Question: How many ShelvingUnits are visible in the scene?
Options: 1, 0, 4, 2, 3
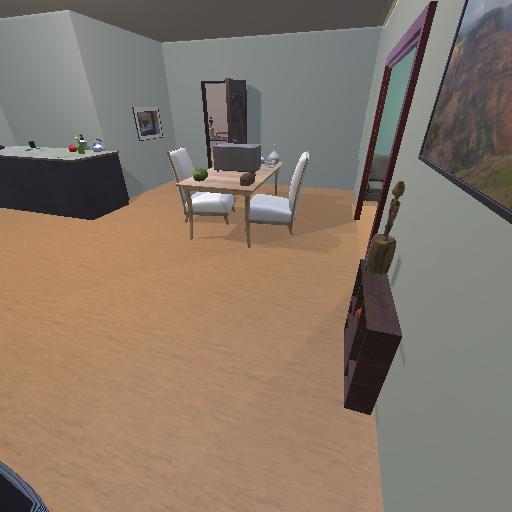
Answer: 1